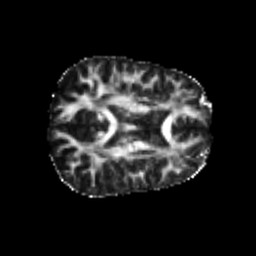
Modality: FA
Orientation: axial
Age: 25
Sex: female
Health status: healthy
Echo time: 0.074 s